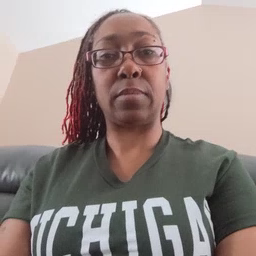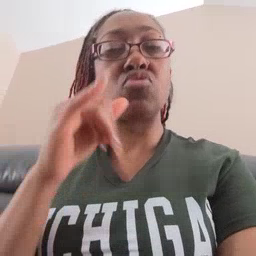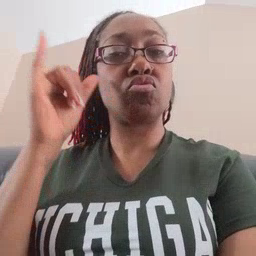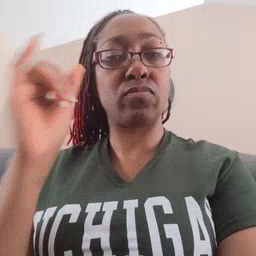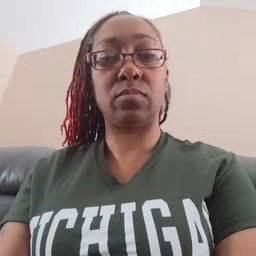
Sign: yesterday